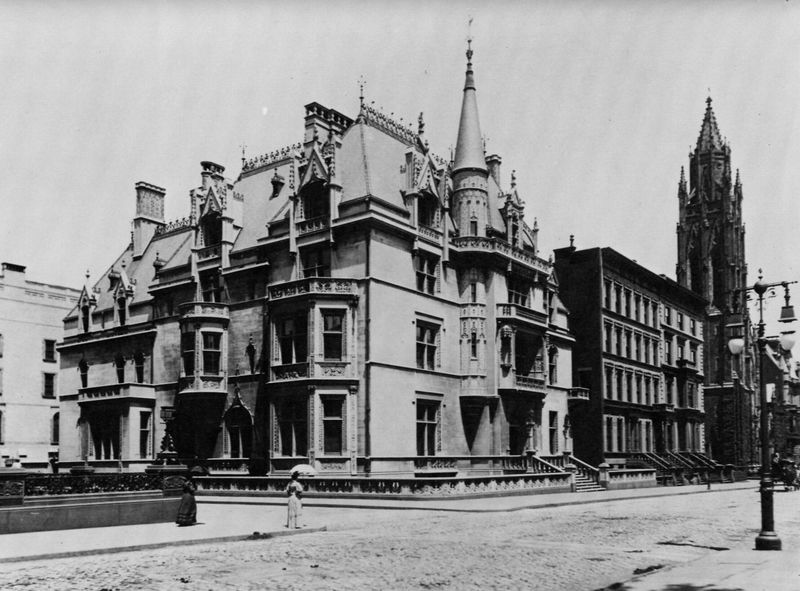
Titel: Fifth Avenue von der 52nd Street
Künstler: Amerikanischer Photograph
Schlagwörter: himmel, schatten, weiß, stadt, fenster, frau, grau, laterne, licht, schwarz, strasse, säulen, dach, gebäude, haus, schirm, weg, architektur, mensch, bild, häuser, kirche, sonne, kamine, turm, ecke, ansicht, fassade, fassaden, pflaster, dächer, giebel, mauer, treppe, spitz, foto, fotografie, photographie, eingang, erker, bürgersteig, türme, balustrade, kreuzung, schwarzweiß, trottoir, bordstein, photo, portal, gotisch, geschosse, tur, stockwerke, aufnahme, fensternische, strassenlaterne, geäude, gotisierend, eckansicht, schrim